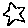
Label: star